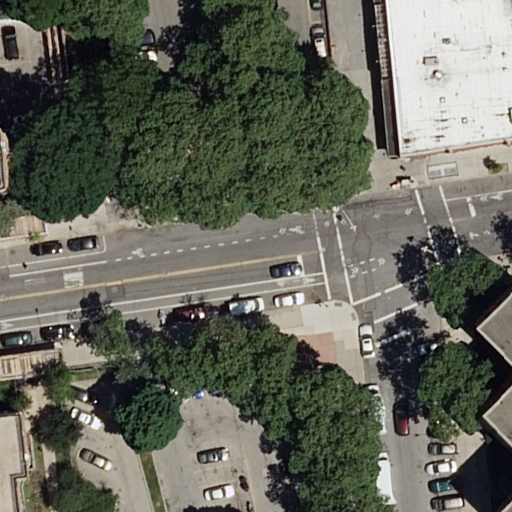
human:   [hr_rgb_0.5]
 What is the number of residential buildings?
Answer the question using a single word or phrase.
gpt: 4

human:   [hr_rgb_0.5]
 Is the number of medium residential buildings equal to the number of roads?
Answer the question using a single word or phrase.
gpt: no

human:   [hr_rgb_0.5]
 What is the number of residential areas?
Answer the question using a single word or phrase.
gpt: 1

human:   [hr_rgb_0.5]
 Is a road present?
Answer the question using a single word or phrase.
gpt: yes

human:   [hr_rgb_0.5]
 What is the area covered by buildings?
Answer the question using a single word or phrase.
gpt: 1927m2

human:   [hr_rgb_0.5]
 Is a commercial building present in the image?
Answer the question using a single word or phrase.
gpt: no

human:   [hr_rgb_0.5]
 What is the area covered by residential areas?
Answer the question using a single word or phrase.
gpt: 10607m2

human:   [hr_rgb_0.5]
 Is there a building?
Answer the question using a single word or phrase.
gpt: yes

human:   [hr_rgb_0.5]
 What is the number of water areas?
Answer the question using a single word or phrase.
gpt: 0

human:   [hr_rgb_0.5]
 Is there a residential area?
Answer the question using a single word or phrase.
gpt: yes

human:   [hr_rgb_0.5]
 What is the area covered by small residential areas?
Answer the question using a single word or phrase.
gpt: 0m2

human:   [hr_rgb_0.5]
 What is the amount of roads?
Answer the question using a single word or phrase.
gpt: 4

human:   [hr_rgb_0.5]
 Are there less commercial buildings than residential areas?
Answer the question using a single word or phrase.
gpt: yes

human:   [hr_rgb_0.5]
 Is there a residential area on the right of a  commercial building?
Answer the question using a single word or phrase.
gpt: no

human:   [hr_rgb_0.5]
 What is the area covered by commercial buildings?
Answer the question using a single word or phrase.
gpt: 0m2

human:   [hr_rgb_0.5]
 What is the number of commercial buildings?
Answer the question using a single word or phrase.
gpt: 0

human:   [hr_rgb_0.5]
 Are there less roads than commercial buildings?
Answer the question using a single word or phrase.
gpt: no

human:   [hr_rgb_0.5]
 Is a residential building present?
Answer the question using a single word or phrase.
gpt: yes

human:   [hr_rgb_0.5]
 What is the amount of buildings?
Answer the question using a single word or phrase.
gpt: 4

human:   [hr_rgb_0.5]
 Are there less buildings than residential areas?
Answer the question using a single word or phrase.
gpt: no

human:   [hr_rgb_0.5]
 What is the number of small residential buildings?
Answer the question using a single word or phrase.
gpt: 2

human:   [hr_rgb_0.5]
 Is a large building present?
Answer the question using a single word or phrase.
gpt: yes

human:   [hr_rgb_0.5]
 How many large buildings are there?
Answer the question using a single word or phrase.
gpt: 2

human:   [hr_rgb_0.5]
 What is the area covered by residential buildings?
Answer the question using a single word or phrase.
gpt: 1927m2

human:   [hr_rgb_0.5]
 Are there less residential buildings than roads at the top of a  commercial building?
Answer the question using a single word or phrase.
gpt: no

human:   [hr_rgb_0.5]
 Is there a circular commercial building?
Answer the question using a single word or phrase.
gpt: no

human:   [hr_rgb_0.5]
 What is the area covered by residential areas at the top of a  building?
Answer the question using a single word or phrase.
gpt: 0m2

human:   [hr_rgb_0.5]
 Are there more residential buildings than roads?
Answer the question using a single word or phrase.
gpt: no

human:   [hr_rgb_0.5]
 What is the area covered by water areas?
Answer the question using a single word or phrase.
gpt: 0m2

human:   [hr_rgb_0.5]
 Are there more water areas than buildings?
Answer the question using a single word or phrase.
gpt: no

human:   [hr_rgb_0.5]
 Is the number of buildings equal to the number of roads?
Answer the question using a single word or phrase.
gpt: yes

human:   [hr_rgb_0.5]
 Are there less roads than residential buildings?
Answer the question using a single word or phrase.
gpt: no

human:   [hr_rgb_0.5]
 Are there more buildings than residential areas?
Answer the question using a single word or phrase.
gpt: yes

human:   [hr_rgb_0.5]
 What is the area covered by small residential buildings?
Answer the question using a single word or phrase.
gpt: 92m2

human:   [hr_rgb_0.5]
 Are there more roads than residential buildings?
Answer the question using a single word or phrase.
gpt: no

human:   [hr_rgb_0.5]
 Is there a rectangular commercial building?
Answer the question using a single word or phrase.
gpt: no

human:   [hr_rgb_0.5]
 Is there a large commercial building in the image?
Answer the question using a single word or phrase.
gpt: no

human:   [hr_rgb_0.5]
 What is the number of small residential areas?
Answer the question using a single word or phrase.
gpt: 0

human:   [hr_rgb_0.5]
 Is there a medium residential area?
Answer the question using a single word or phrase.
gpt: no

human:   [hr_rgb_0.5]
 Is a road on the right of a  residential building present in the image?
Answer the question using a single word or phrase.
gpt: yes

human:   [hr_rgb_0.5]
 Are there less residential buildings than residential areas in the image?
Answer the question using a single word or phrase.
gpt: no

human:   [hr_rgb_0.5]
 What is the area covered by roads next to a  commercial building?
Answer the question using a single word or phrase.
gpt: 0m2

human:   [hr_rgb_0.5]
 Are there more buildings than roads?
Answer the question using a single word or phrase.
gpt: no

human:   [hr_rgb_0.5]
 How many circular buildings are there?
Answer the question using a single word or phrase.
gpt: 0

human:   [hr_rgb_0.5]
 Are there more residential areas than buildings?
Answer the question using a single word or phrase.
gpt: no

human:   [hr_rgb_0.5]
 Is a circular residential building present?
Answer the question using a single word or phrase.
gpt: no

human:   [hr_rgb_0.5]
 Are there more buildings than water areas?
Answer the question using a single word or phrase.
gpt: yes

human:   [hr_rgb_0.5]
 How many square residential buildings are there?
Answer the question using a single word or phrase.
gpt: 0

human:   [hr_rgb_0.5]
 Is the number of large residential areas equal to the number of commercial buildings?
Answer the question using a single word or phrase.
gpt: no

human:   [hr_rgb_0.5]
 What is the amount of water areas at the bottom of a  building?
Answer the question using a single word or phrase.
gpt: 0

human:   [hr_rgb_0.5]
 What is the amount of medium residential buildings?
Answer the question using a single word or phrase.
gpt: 0

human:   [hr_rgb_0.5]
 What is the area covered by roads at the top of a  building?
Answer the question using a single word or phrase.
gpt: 0m2

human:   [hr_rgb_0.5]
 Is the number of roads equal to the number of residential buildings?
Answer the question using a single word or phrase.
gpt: yes

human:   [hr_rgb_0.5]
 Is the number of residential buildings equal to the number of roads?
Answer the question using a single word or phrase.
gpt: yes

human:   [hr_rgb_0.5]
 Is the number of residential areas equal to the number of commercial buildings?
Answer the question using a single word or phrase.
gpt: no

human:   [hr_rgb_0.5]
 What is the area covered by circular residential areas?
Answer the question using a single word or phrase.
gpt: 0m2

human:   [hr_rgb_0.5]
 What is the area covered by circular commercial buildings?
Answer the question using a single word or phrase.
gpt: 0m2

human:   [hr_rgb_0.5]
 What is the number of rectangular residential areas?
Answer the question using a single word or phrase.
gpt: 1

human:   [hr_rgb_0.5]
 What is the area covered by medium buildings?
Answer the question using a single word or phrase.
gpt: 0m2

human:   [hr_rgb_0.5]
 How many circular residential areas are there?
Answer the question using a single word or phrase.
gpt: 0

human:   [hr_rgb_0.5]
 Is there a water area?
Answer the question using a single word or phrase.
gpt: no

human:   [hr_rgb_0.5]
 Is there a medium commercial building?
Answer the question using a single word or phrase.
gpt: no

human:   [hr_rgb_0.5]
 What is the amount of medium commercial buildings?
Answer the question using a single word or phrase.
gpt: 0

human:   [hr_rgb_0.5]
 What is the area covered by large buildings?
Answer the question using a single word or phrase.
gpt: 1835m2